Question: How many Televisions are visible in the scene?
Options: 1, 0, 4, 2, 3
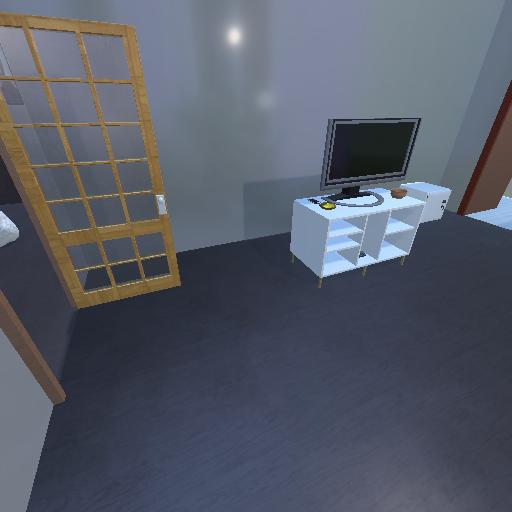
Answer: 1